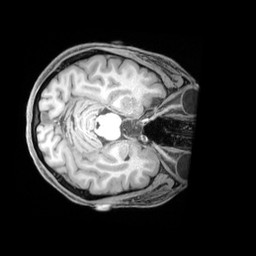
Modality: T1w
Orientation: axial
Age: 23
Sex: female
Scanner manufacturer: siemens
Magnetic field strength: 3 T
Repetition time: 1.97 s
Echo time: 0.00206 s